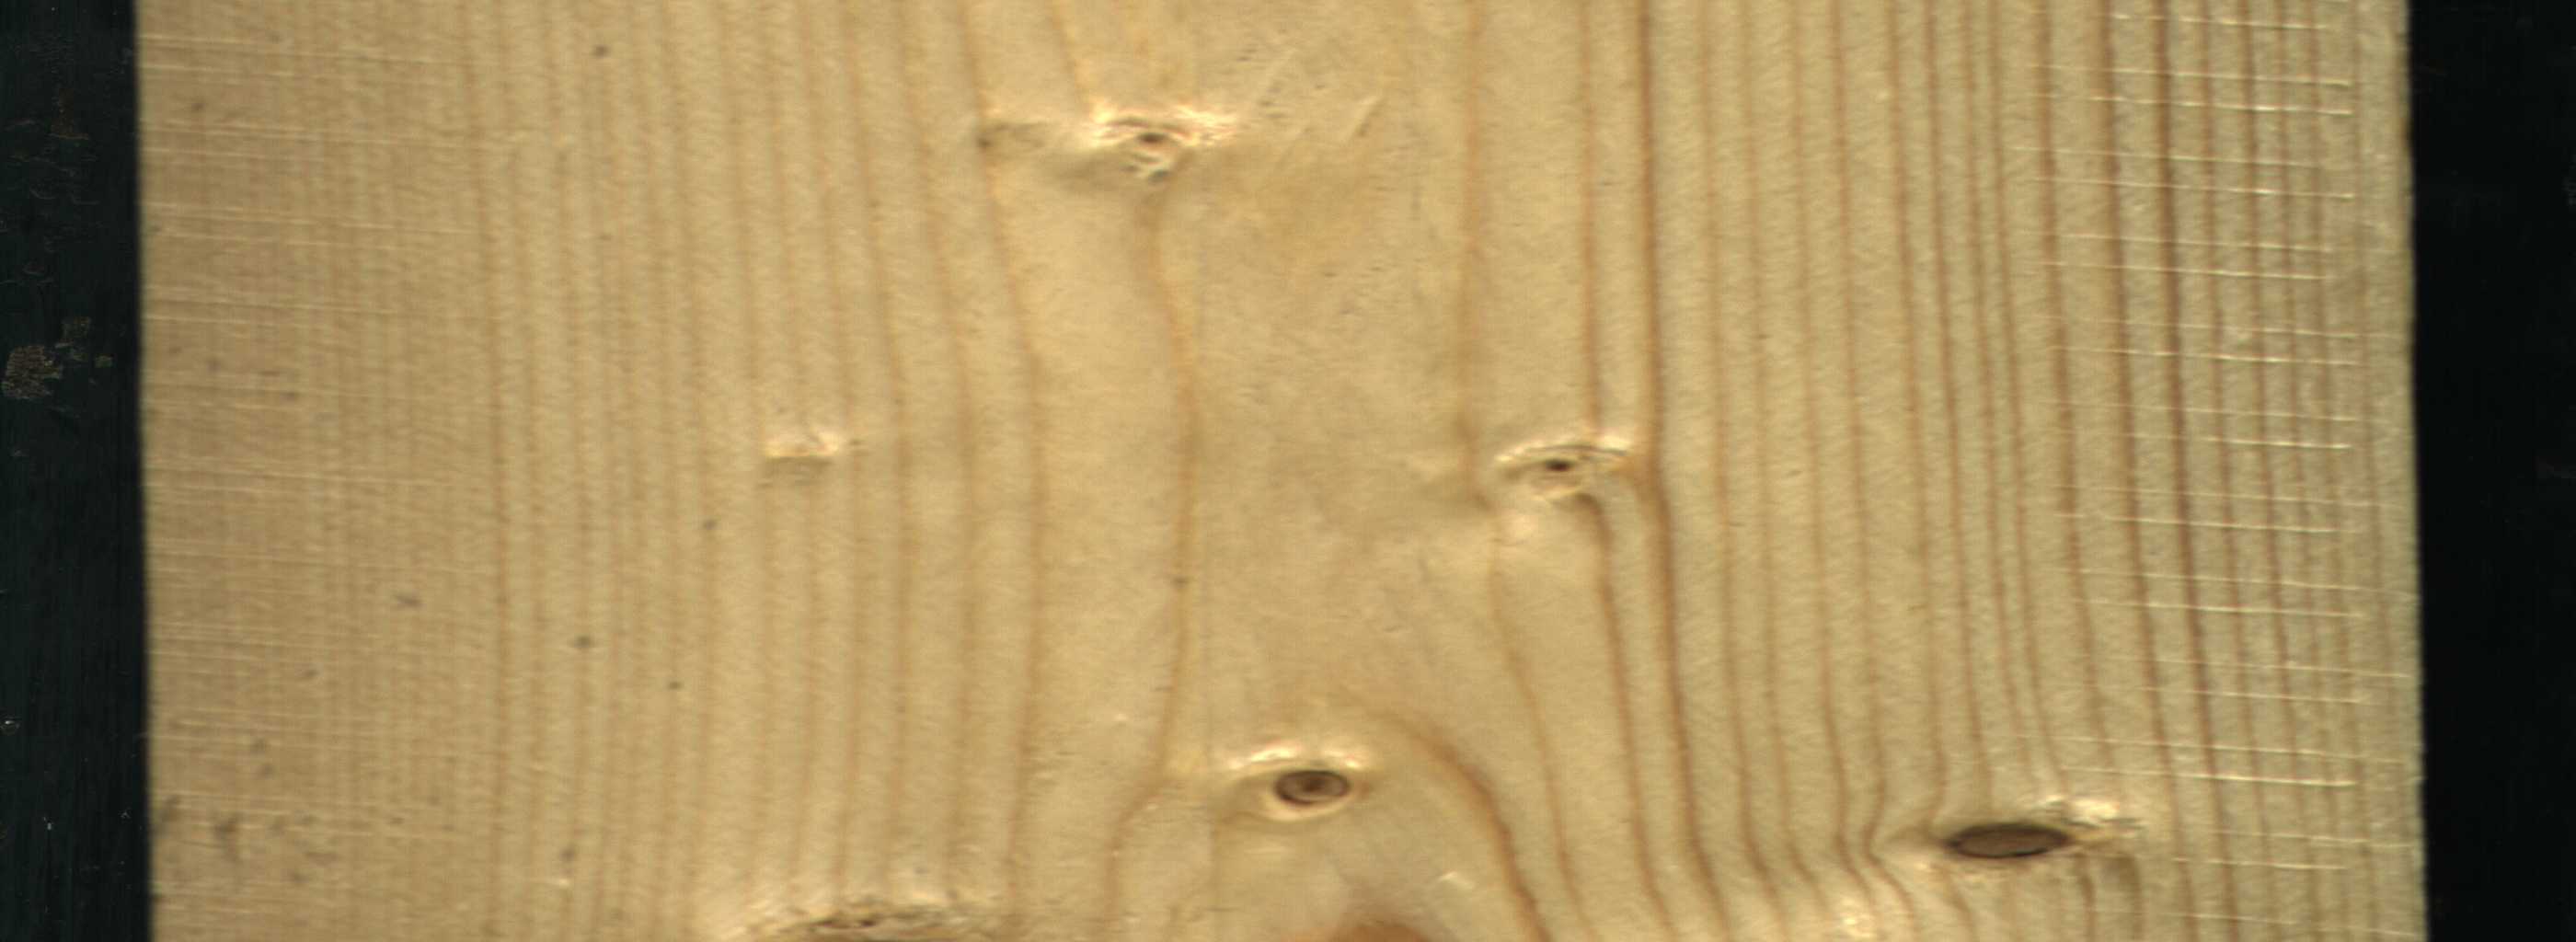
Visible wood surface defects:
Dead_Knot
Live_Knot
Live_Knot
Live_Knot